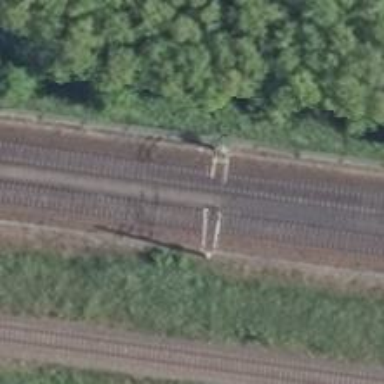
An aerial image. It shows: Milestone along the railway track with catenary mast.